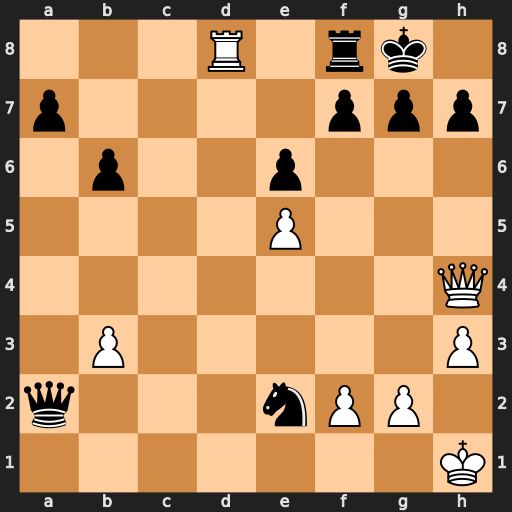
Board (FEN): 3R1rk1/p4ppp/1p2p3/4P3/7Q/1P5P/q3nPP1/7K
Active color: w
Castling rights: -
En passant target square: -
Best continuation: Rxf8+ Kxf8 Qd8#